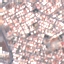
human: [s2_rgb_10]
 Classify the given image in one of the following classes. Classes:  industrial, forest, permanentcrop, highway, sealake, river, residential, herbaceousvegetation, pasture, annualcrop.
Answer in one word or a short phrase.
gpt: Residential